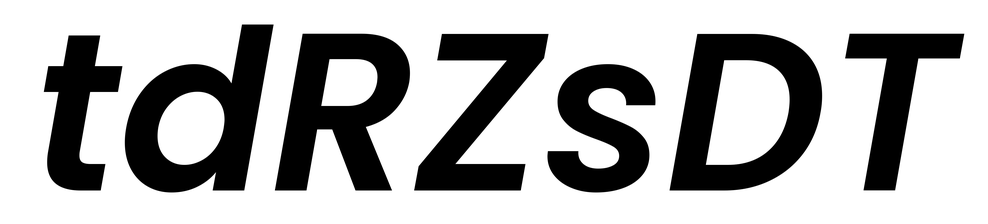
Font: Poppins-SemiBoldItalic